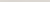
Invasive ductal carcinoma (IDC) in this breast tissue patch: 0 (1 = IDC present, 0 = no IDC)